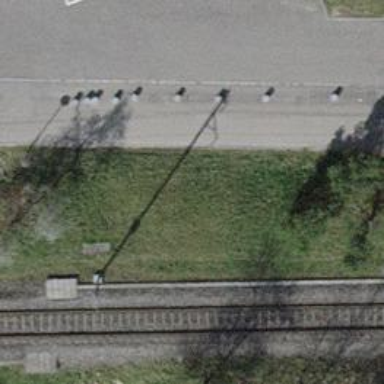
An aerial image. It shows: Bicycle parking area with stands available.